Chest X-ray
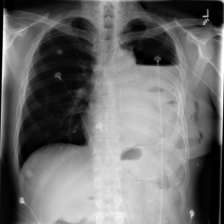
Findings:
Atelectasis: negative
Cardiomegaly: negative
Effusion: negative
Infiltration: negative
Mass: negative
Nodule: negative
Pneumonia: negative
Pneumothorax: negative
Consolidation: negative
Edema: negative
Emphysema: positive
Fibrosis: negative
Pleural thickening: negative
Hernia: negative